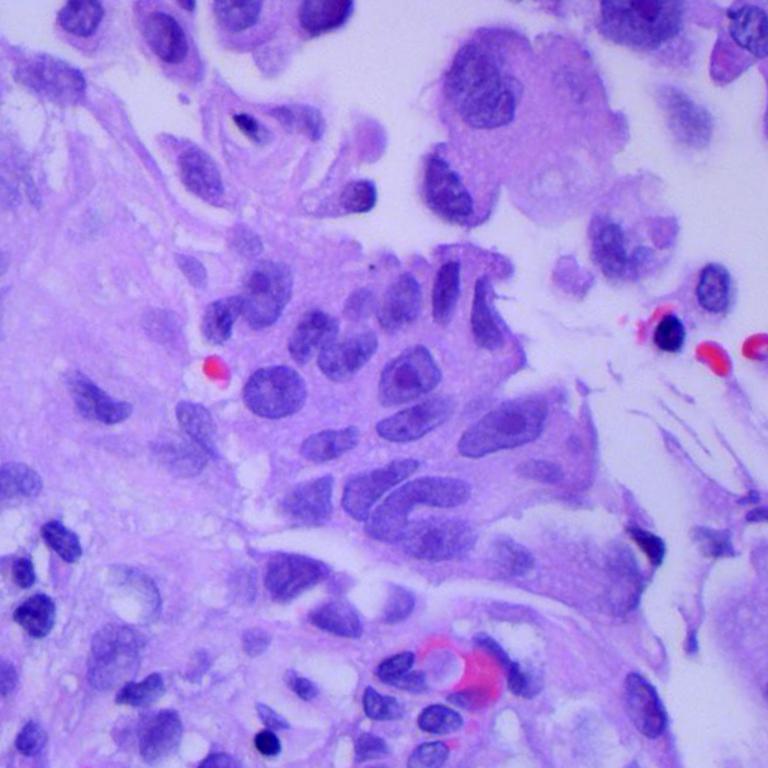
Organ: lung
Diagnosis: adenocarcinomas